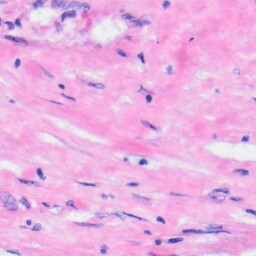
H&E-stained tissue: Liver